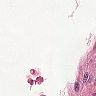
Metastatic tissue present: no